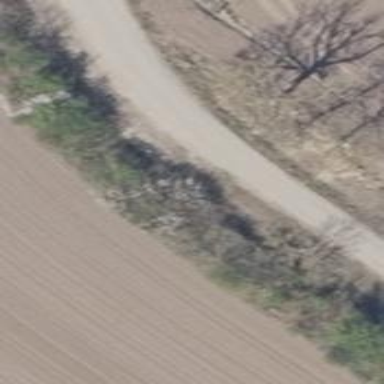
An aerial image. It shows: Unclassified road with paved surface and grade2 tracktype.